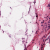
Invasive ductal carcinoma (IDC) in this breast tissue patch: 0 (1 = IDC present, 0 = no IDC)